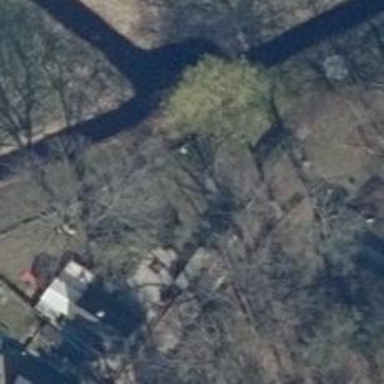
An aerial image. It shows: Driveway.